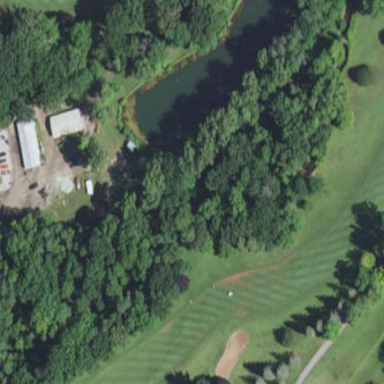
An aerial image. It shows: Grassy area designated as golf fairway.